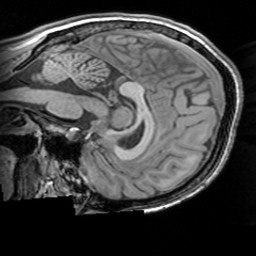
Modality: T1w
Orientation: sagittal
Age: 23
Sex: female
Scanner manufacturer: siemens
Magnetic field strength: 3 T
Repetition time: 1.63 s
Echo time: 0.00311 s